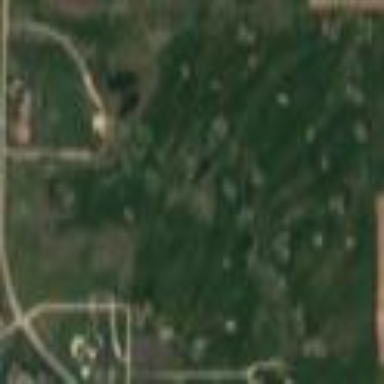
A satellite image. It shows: Golf course.